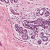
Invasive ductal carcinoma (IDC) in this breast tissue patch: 0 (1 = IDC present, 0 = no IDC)